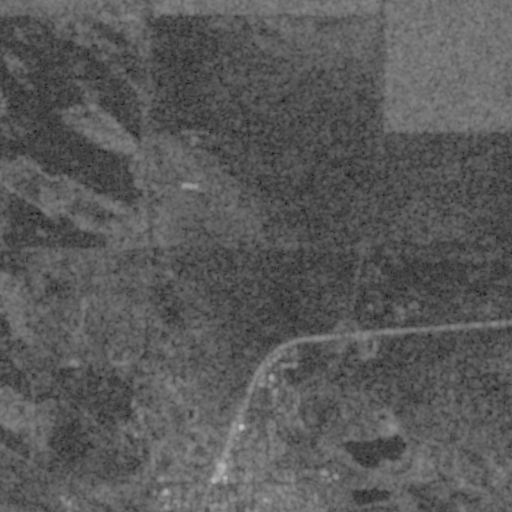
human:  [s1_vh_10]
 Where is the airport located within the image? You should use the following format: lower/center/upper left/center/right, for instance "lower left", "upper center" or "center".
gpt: The airport is located in the lower left of the image.
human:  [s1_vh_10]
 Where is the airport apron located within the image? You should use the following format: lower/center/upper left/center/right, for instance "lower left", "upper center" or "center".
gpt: The airport apron is located in the lower left of the image.
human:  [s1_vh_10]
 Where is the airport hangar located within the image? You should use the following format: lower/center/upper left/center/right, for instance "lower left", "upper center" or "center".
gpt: The airport hangar is located in the lower left of the image.
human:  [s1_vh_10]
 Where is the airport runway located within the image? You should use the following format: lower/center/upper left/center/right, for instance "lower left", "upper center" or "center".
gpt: The airport runway is located in the lower left of the image.
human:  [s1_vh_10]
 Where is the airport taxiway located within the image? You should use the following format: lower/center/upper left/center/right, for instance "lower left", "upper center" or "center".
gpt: The airport taxiway is located in the lower left of the image.
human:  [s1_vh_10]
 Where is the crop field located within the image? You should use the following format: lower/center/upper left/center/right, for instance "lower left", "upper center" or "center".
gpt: The crop field is located in the lower left of the image.
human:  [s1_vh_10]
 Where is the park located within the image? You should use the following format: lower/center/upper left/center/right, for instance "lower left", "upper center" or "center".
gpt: The park is located in the lower left of the image.
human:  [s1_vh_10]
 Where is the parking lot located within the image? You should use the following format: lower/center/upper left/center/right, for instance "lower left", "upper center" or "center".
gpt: The parking lot is located in the lower center of the image.
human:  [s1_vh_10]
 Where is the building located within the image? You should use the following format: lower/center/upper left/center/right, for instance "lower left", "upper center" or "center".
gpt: The building is located in the lower left of the image.
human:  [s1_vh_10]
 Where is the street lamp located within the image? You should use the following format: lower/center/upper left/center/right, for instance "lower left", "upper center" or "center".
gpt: The street lamp is located in the lower left of the image.
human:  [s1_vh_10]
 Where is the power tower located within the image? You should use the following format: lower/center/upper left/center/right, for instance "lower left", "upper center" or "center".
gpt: There is no power tower in the image.

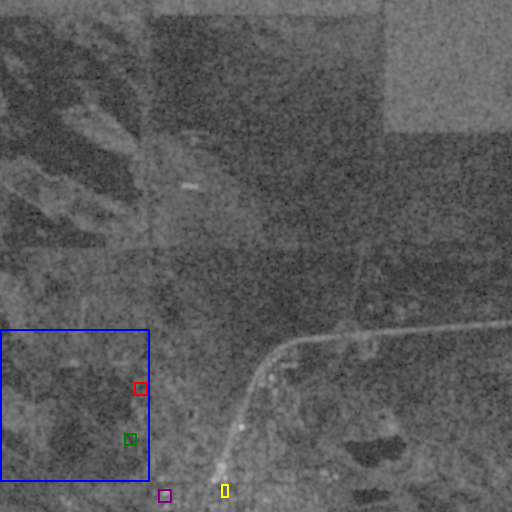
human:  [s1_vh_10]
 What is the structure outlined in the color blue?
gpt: The structure outlined in blue is an airport.
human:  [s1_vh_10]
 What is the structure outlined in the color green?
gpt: The structure outlined in green is an airport apron.
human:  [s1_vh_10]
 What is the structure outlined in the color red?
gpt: The structure outlined in red is a park.
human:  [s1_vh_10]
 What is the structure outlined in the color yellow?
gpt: The structure outlined in yellow is a parking lot.
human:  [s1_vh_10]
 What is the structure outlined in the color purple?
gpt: The structure outlined in purple is a building.
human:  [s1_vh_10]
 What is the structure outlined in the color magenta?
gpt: There is no magenta outline.